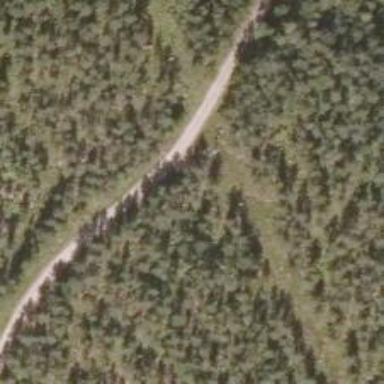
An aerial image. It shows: Unclassified road.